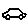
Label: car